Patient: sex F, age 32
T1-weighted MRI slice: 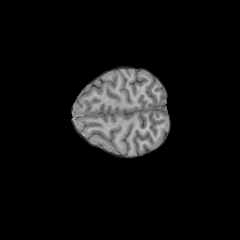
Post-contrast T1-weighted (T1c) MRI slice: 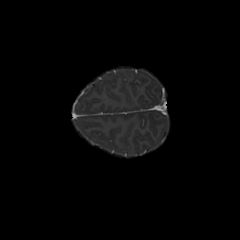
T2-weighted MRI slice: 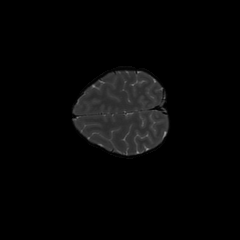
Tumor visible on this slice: no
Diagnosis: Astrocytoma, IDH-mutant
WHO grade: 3